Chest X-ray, AP view. Patient: 56 years old, sex F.
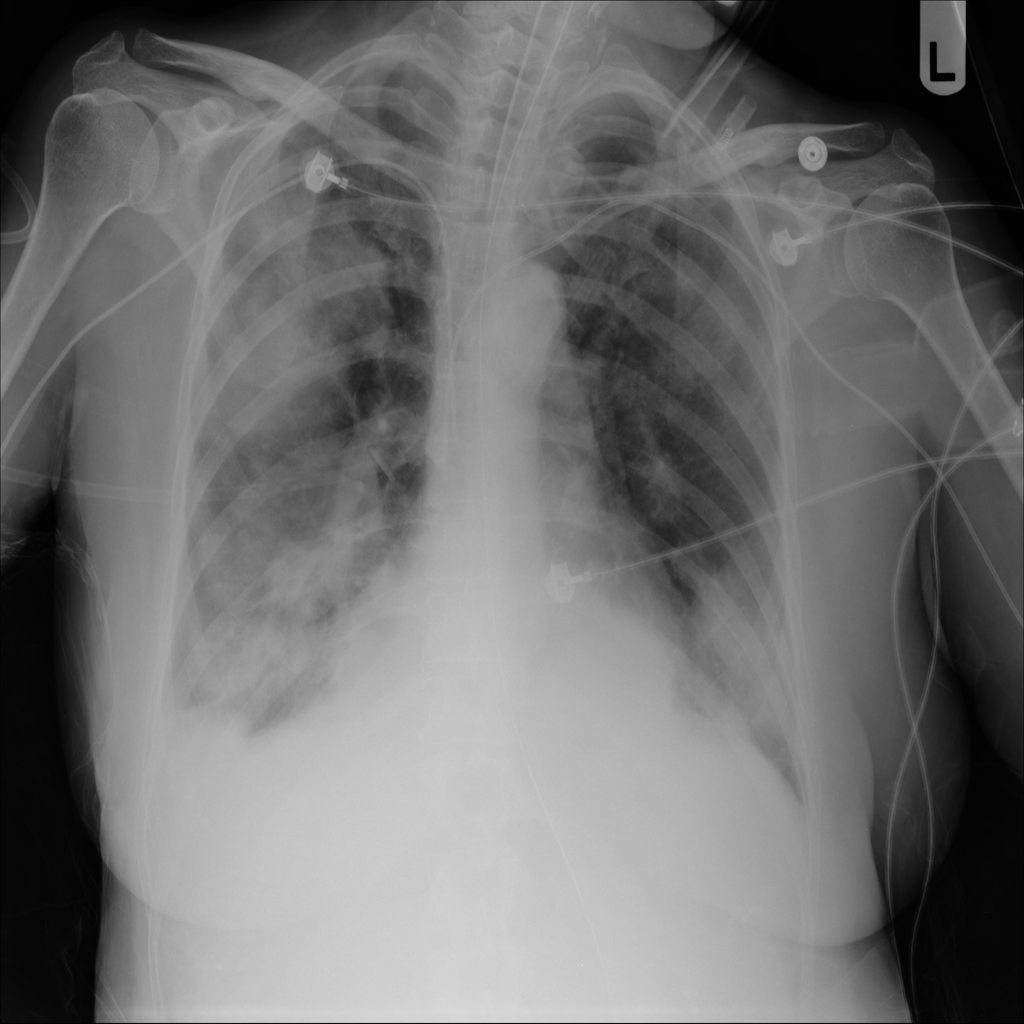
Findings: Effusion, Infiltration, Mass